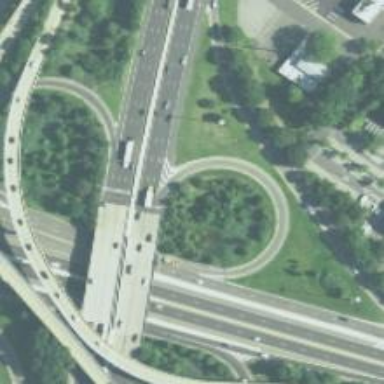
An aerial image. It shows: Bridge crossing over expressway trunk road.